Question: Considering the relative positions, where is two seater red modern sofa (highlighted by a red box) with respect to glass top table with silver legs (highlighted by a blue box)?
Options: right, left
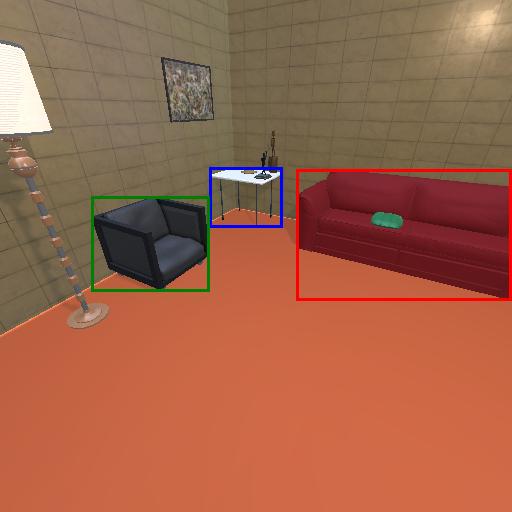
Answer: right